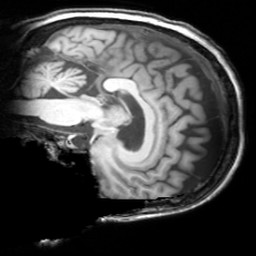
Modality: T1w
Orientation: sagittal
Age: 67
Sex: female
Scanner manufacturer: siemens
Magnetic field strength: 3 T
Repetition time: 1.62 s
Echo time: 0.003 s